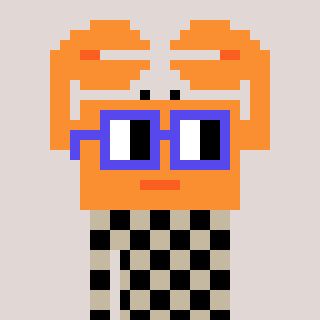
a pixel art character with square blue glasses, a crab-shaped head and a bege-colored body on a warm background